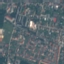
Land use / land cover class: Residential